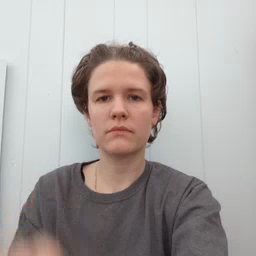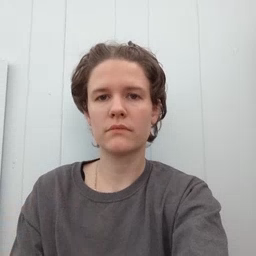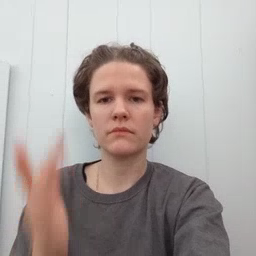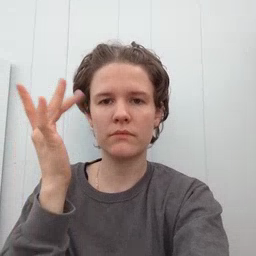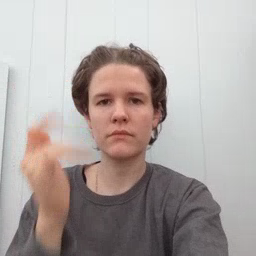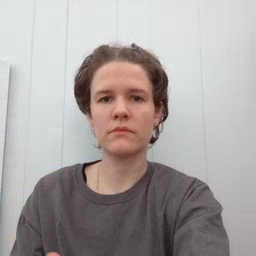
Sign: why